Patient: sex M, age 58
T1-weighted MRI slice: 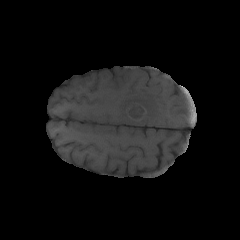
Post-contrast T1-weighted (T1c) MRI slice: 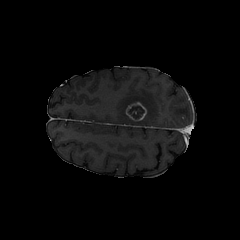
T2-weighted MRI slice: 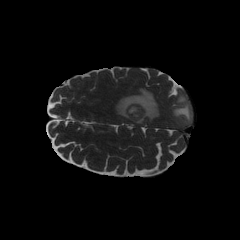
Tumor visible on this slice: yes
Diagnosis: Glioblastoma, IDH-wildtype
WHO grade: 4